Question: I am unable to login inot WAS Admin console. So I am trying to reset the admin credential after disabling security(security.xml-enabled="false"), but unable to save the new password. Any idea what should I check and troubleshoot?
I tried entering the credentials on soap.clients.props, but no help. WAS version : 7.0

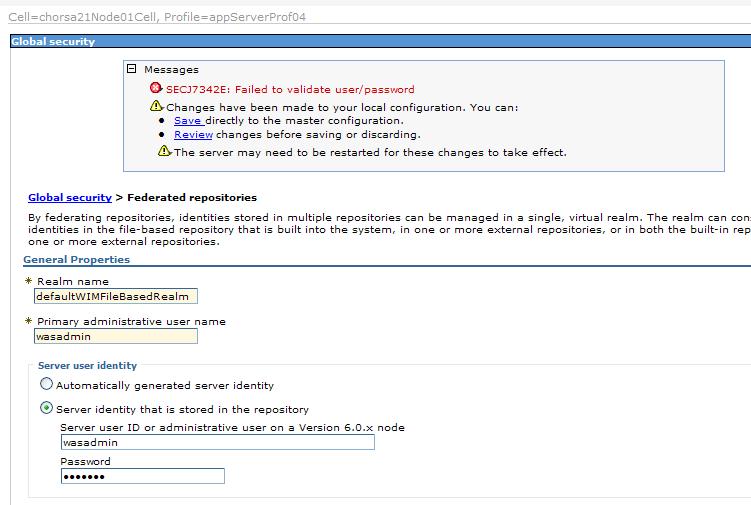
Answer: From
<URL>
SECJ7342E: Failed to validate user/password
Action None
The credentials that you entered do they exist in the WIM registry?
From the screen shot it appears that you are using the File Based registry. Check that the ID and passwords match the values in that File Registry.